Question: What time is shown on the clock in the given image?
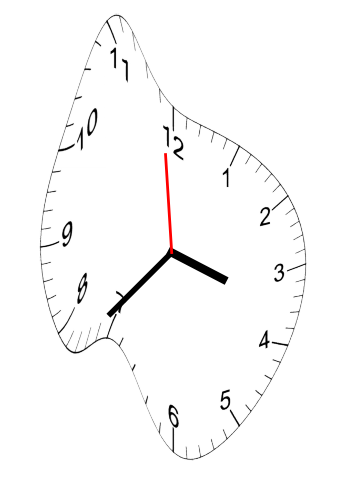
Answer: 03:36:59